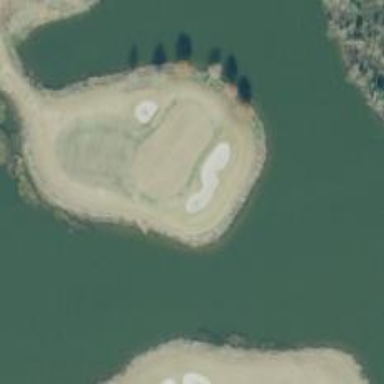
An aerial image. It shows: Golf hole.